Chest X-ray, PA view. Patient: 13 years old, sex F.
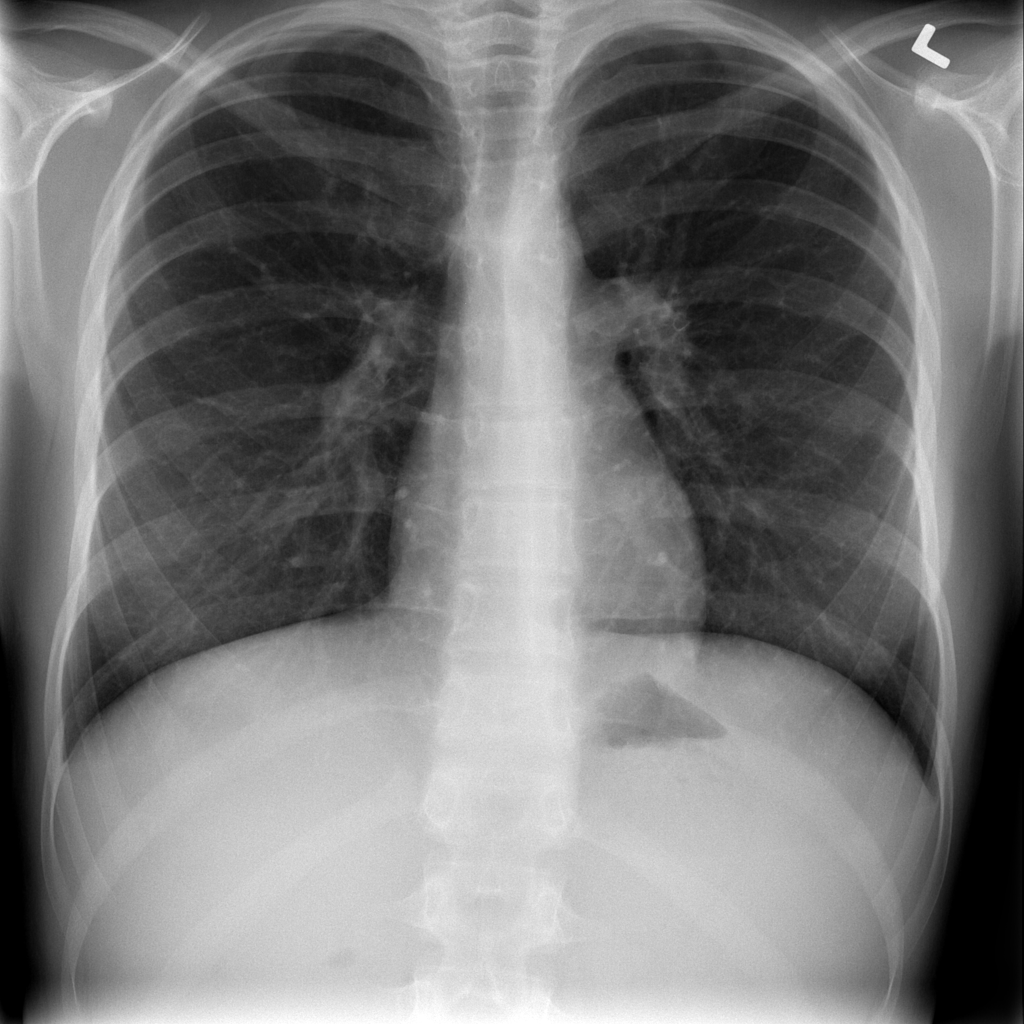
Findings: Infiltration